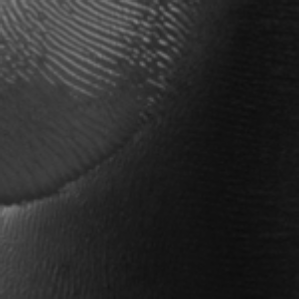
Label: frost